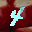
Label: 4